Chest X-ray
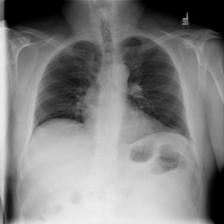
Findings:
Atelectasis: negative
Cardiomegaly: negative
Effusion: negative
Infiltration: negative
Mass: negative
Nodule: negative
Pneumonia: negative
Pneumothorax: negative
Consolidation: negative
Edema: negative
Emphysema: negative
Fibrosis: negative
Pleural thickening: negative
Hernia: negative